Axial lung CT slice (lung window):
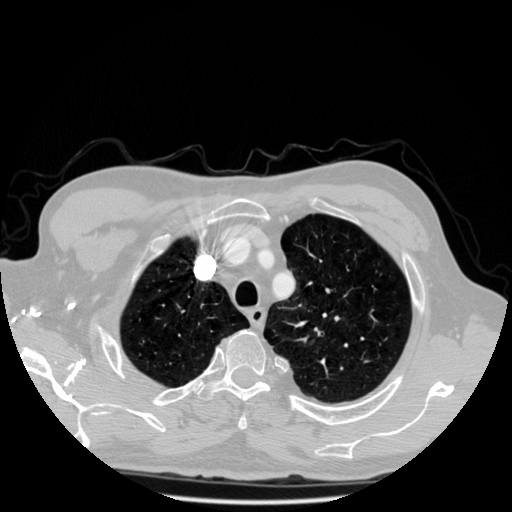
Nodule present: no